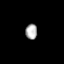
Tissue: prostate
Cell type: T cells
Senescence score: 0.7137
Nuclear area (px): 177
Mean DAPI intensity: 173.39